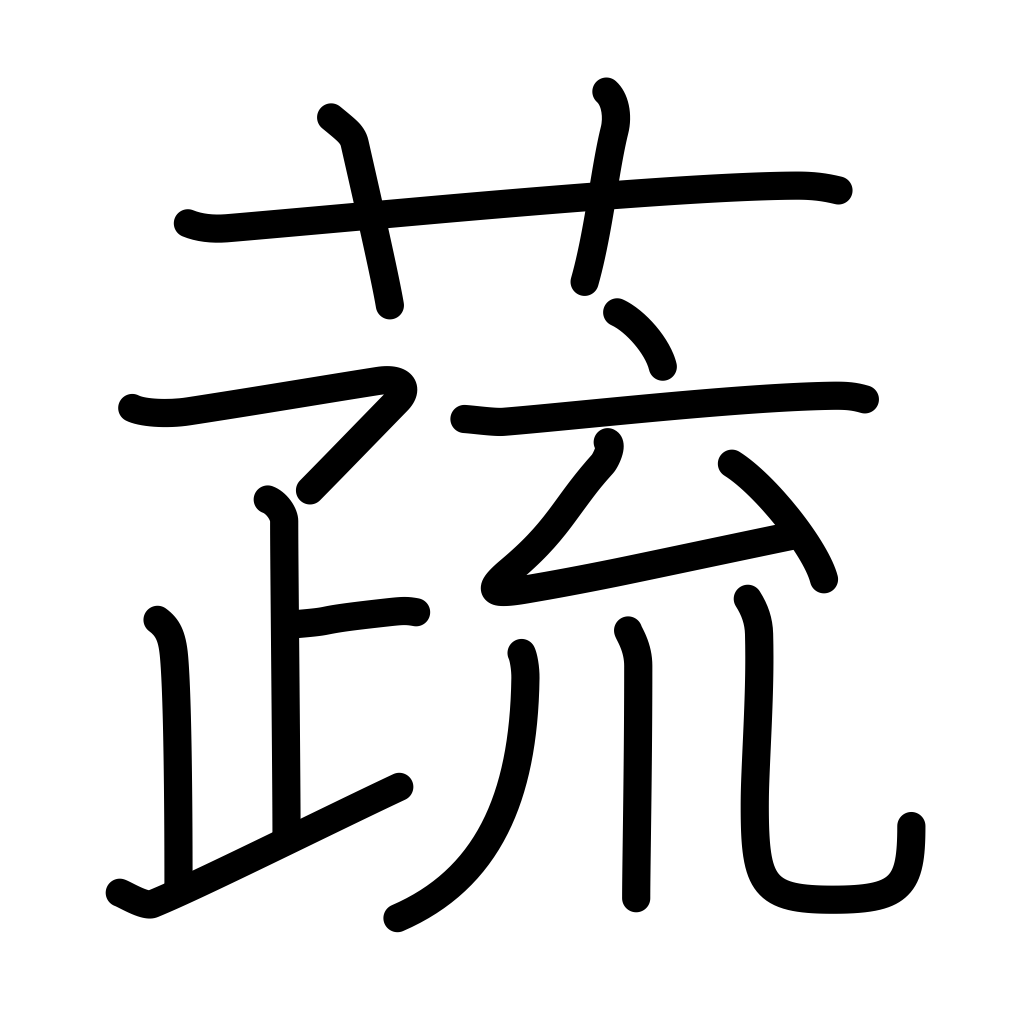
Meaning: greens, vegetables